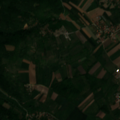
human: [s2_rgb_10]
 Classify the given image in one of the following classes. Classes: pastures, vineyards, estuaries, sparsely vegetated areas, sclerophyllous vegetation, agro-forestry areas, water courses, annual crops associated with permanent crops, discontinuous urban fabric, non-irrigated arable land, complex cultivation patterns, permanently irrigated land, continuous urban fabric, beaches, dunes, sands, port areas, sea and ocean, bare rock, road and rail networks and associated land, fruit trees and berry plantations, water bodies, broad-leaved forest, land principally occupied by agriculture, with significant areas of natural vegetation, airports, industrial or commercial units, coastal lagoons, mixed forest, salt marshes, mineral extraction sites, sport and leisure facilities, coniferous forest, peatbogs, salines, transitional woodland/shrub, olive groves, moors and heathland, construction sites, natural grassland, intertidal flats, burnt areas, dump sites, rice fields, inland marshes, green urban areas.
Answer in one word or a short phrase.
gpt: complex cultivation patterns, land principally occupied by agriculture, with significant areas of natural vegetation, broad-leaved forest